Question: I have a UILabel which is part of a [UILabel] array, I am trying to set the text of the UILabel in the following way:
'''
yLabel[0].text = "\(yMaxValue)"
'''
But the result is always 0.0. When I run
'''
println(yLabel[0].text)
'''
The result is 'Optional("0.0")'. Is this because the UILabel is part of an array? How can I set the text of a UILabel that is part of an array?
EDIT: Screenshot of the issue, the output from println(test.text) is 'Optional("0.0")'

yLabels are created in this line:
'''
private var yLabels: <URL>
'''
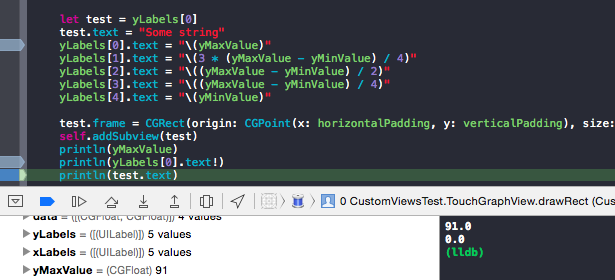
Answer: The problem is the way you create your array; you're not adding 5 different labels, you're adding 5 of the same label, so the label ends up with whatever value you set last (yMinValue). Create your array like so, and it should work (you should also have the "!" after text like others have pointed out),
'''
private var yLabel = [UILabel(), UILabel(), UILabel(), UILabel(), UILabel()]
'''